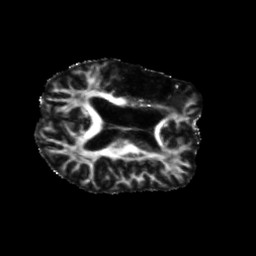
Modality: FA
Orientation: axial
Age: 61
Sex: male
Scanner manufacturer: siemens
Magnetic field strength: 3 T
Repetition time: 5.25 s
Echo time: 0.08 s